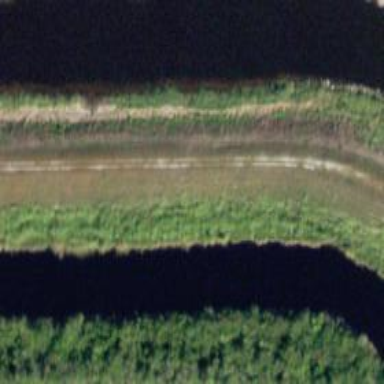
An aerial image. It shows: Track with embankment.